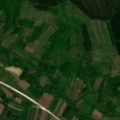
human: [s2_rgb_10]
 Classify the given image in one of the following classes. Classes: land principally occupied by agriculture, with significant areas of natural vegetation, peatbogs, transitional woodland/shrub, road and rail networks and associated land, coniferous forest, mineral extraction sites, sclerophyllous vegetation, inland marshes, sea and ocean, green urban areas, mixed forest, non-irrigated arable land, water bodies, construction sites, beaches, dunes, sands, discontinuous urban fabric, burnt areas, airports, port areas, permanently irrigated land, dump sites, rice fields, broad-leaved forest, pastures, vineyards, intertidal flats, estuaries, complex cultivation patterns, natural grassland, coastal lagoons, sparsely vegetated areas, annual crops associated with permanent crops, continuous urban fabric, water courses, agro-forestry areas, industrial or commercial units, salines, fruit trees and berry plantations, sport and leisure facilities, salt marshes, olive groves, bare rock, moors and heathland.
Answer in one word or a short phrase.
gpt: non-irrigated arable land, pastures, complex cultivation patterns, land principally occupied by agriculture, with significant areas of natural vegetation, broad-leaved forest, transitional woodland/shrub